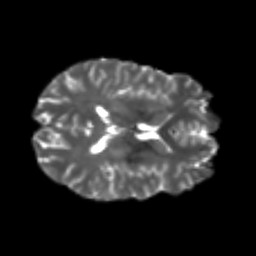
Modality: T2w
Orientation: axial
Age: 25
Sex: male
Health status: healthy
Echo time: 0.074 s